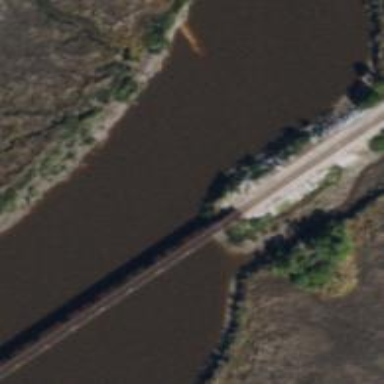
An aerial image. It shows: Bridge over railway line.